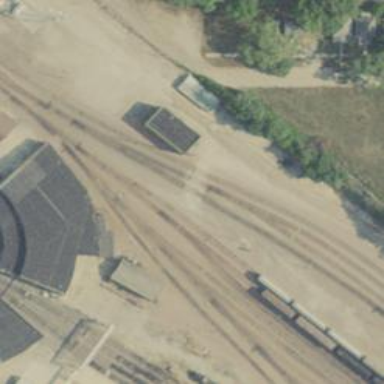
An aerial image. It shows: Railway siding with rails.